Field crop: maize
Growth stage: 1
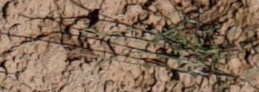
Species: lolium